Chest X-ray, PA view. Patient: 65 years old, sex M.
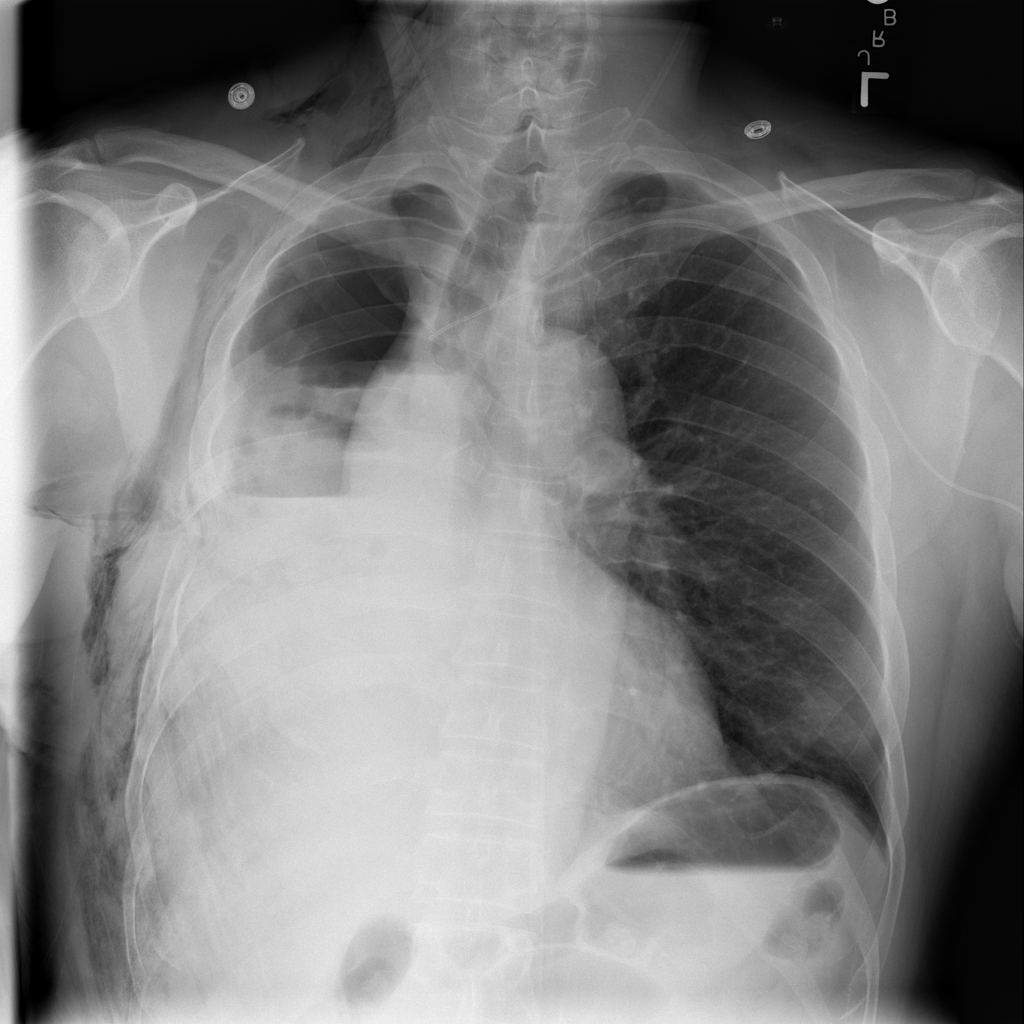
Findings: Emphysema